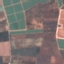
Land use / land cover: PermanentCrop